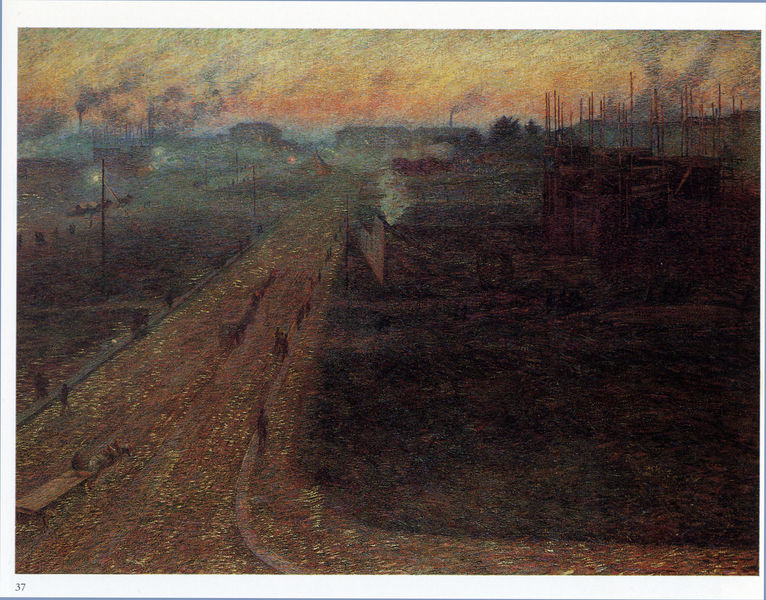
Titel: Crepuscolo
Künstler: Umberto Boccioni
Standort: Treviso
Institution: Collezione Dai Pra
Schlagwörter: blau, dunkel, gemälde, himmel, mann, schatten, wasser, weiß, wolken, bäume, fluss, gelb, impressionismus, landschaft, menschen, stadt, ufer, abend, braun, bunt, grau, holz, kreide, laternen, licht, lichter, nacht, orange, schwarz, strasse, ölbild, gebäude, rot, weg, leute, malerei, öl, dämmerung, horizont, morgen, sonnenaufgang, brücke, qualm, rauch, gold, england, rosa, arbeit, kamin, kamine, pferde, schornstein, deutschland, schiffe, segel, segelschiffe, wellen, düster, pflaster, stab, mast, pointilismus, dorf, mauer, schornsteine, dunst, lila, nebel, sonnenuntergang, fabrik, kutschen, schlot, arbeiter, hafen, industrie, wagen, kai, masten, strom, dampf, turner, zerstörung, essen, monet, stimmung, abendrot, unscharf, grossstadt, schlote, smog, punkte, ruine, gerüst, bürgersteig, gehsteig, kreuz, diesig, flammen, pfahl, gehweg, strich, bläulich, wägen, trüb, morgenrot, pferdekutschen, dreck, grundstück, umbra, autos, waagen, baustelle, fuhrwerk, fabriken, industrielandschaft, immpressionismus, stromleitung, vertikale, halde, lau, rauchschwaden, gelbt, feierabend, dunstig, industriebild, verschmutzung, arbeiterviertel, abgase, fabrick, atraße, mimmel, t, 19. jahrhundert, st6adt